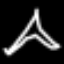
Label: The Eiffel Tower